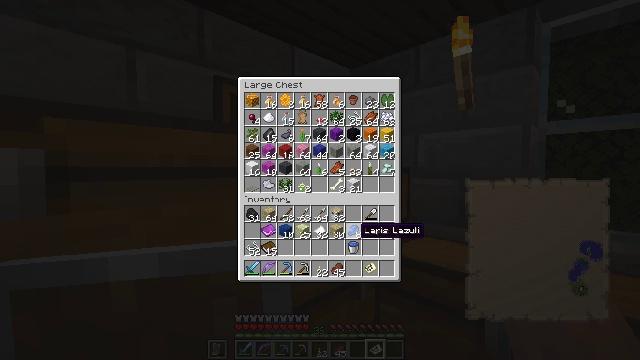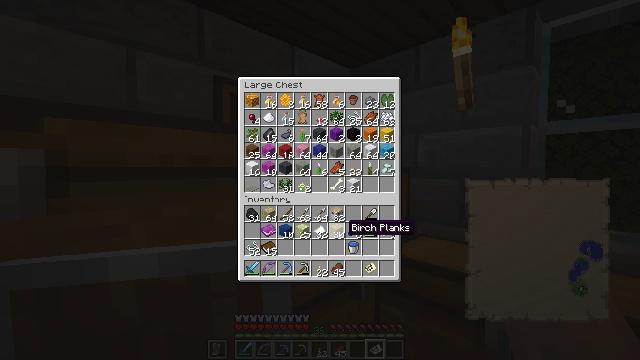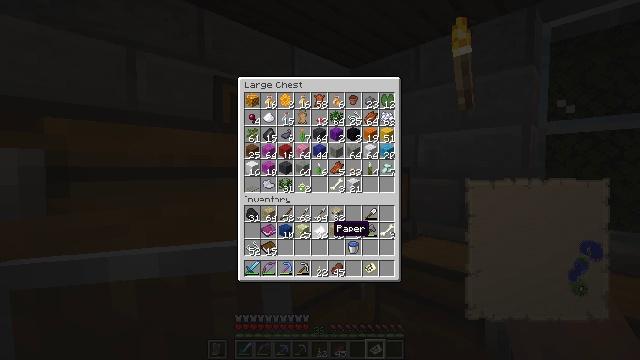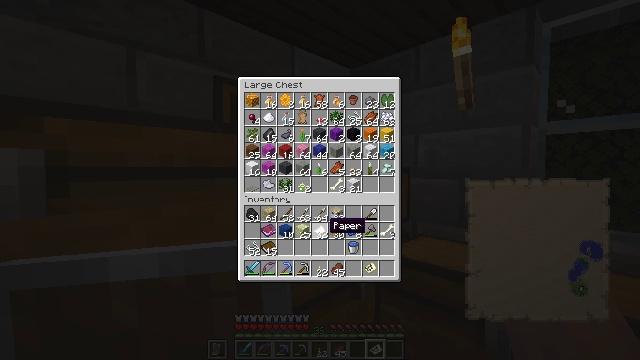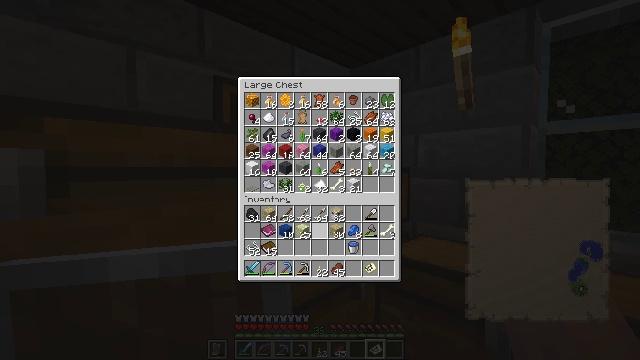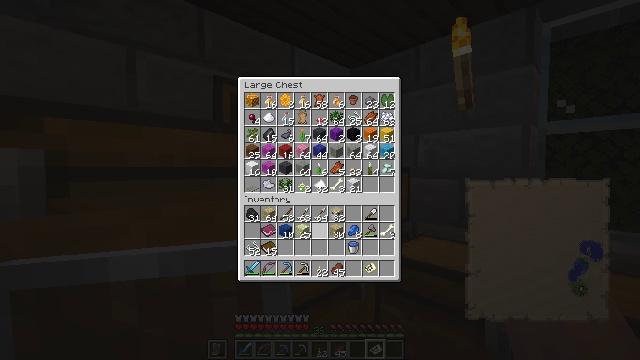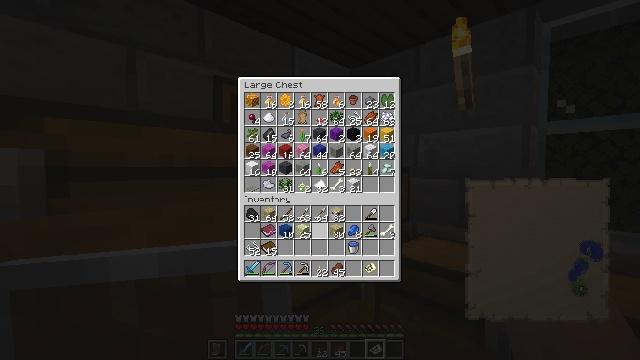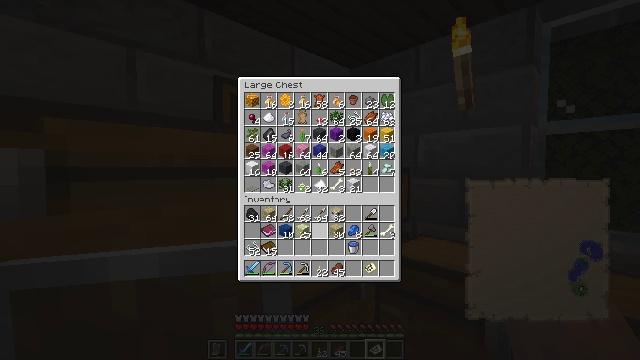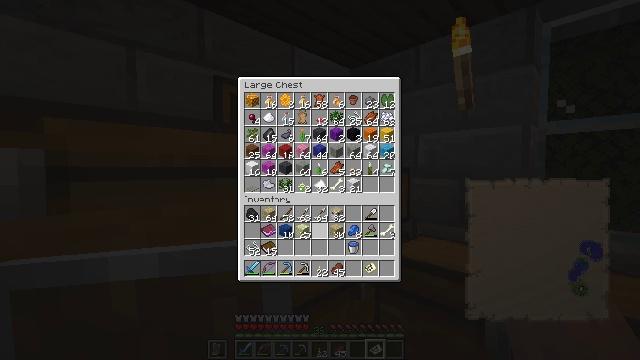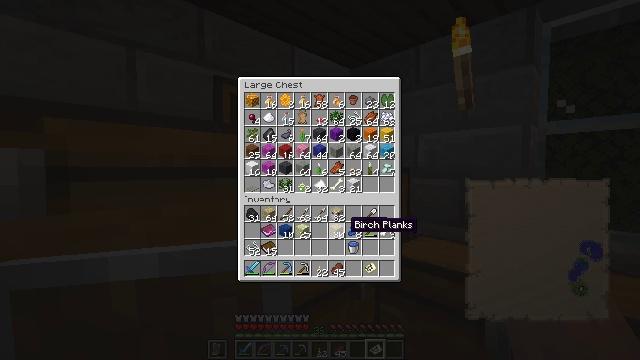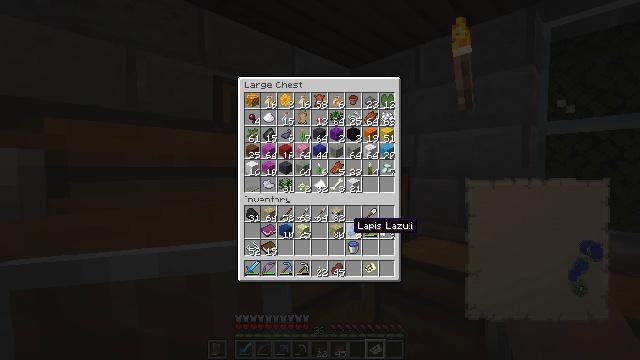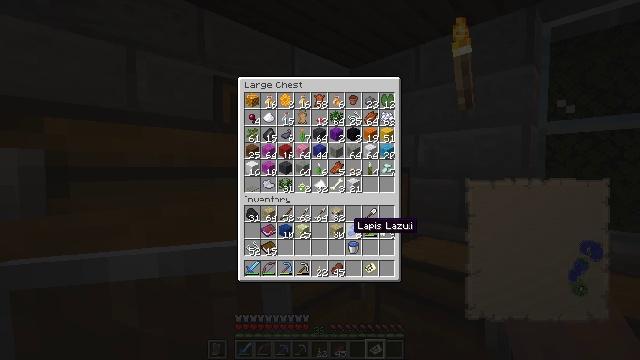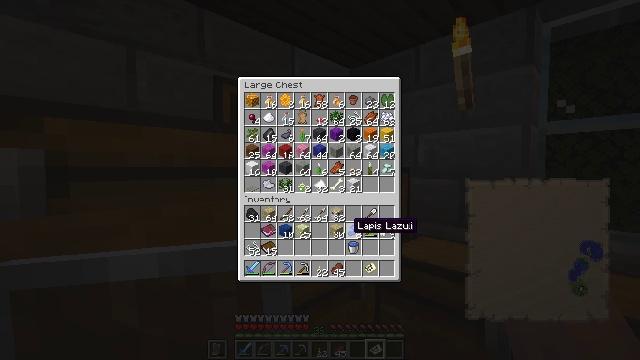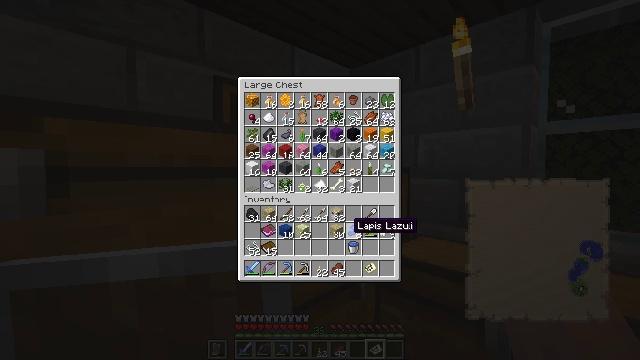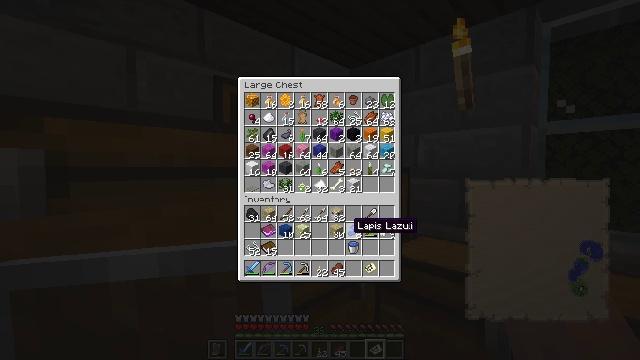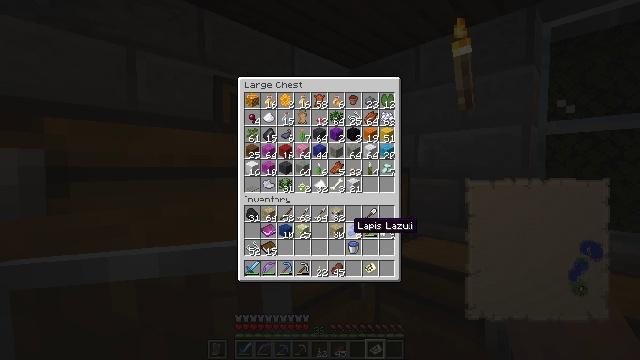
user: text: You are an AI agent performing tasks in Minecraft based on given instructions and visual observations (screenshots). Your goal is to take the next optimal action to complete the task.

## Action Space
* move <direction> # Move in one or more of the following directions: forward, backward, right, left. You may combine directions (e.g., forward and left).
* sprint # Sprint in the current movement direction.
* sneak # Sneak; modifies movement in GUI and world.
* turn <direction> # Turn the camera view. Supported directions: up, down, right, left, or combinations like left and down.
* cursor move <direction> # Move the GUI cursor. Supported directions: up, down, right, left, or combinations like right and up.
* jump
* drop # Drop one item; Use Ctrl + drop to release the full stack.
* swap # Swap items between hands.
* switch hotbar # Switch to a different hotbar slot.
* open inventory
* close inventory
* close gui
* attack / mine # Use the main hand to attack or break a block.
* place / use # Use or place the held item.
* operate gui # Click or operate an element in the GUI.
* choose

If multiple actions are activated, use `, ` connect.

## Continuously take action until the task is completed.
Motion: motion action
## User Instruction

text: Combine iron ingots in the crafting table to craft a cauldron.
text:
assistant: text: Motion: sneak, cursor move left
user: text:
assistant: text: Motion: sneak, cursor move left
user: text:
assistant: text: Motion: sneak
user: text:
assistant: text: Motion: sneak, operate gui
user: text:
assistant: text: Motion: sneak, operate gui
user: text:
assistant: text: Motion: sneak
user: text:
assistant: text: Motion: no_op
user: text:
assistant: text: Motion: no_op
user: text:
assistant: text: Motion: cursor move right
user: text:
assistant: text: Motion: no_op
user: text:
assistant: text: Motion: no_op
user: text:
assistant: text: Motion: no_op
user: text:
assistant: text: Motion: no_op
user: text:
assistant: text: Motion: no_op
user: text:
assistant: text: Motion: no_op
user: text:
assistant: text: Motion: no_op
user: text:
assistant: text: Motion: no_op
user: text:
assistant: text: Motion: cursor move left and up
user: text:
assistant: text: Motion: cursor move left and up
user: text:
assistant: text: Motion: cursor move up
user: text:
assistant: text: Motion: cursor move up
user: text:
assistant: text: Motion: cursor move right
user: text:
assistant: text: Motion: cursor move right and down
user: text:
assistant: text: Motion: cursor move right and down
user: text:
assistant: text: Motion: no_op
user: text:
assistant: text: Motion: no_op
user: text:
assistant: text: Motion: no_op
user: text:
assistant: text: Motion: no_op
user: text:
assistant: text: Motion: sneak, operate gui
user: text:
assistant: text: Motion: sneak, operate gui